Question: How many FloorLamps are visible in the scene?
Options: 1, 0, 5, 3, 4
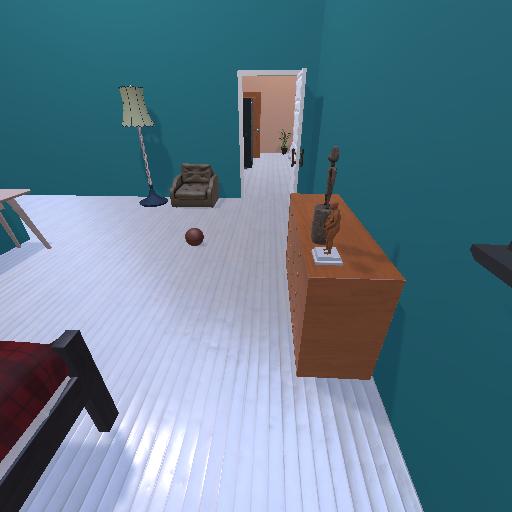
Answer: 1